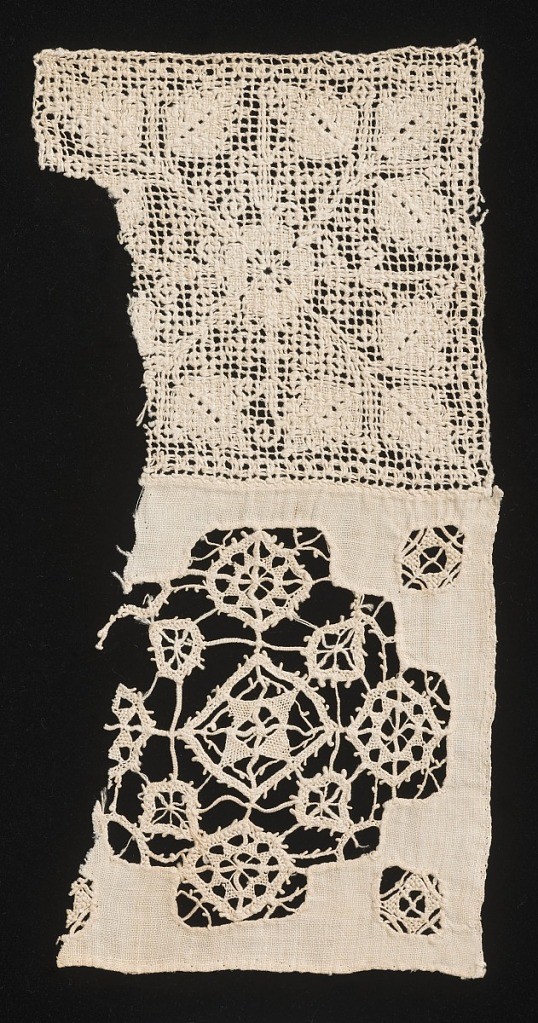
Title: Fragment
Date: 16th century
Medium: linen Technique: needlework on knotted net
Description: Rectangular fragment with central reticella geometric form filled with small squares of needle lace. Another square of filet brode on top. Design of four branches, each with three leaves, radiating from central quatrefoil.